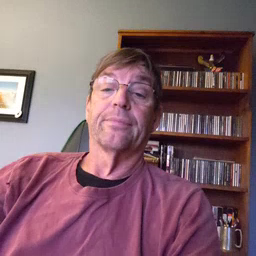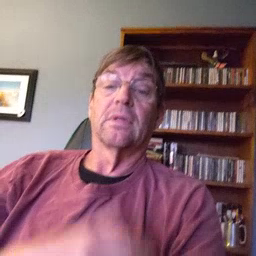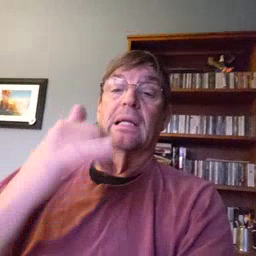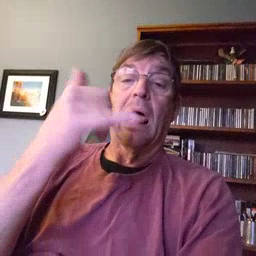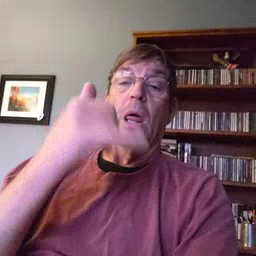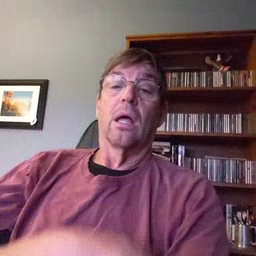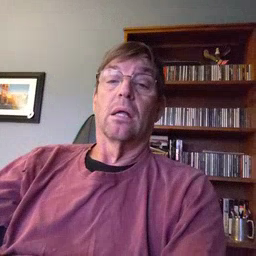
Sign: yellow